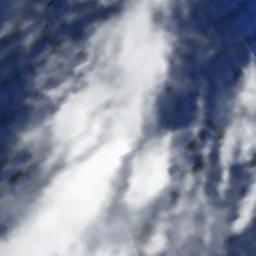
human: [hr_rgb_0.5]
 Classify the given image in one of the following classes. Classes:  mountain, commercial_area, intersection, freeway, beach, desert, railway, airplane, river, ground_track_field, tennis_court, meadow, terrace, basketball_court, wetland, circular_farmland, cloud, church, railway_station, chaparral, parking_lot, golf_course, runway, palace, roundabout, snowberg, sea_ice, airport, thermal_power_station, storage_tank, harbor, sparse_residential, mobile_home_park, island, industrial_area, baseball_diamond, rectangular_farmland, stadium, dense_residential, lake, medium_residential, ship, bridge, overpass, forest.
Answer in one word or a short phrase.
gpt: cloud